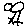
Label: bird